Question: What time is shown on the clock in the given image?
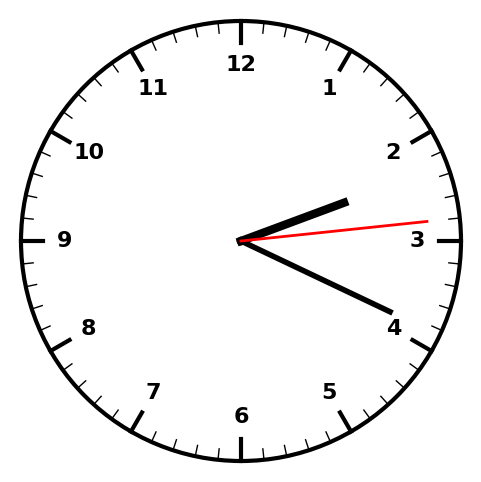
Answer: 02:19:14